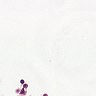
Metastatic tissue present: no